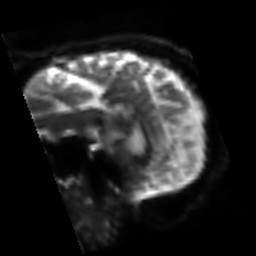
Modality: sbref
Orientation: sagittal
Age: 59
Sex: female
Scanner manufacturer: siemens
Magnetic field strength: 3 T
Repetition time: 3.2 s
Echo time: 0.081 s